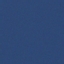
Land use / land cover: SeaLake